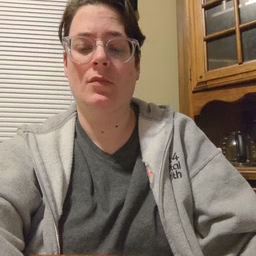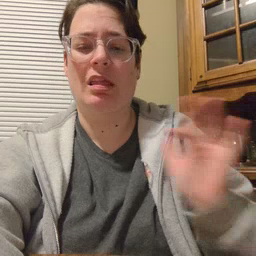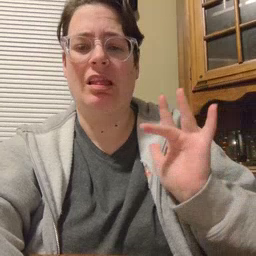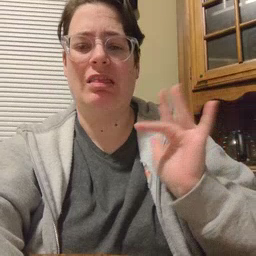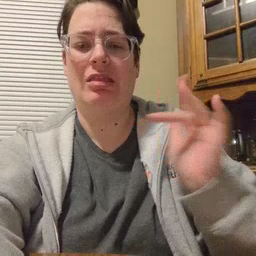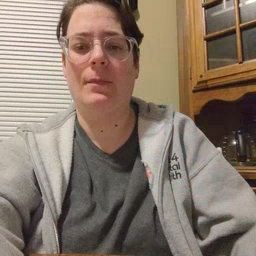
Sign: yucky